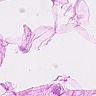
Metastatic tissue present: no